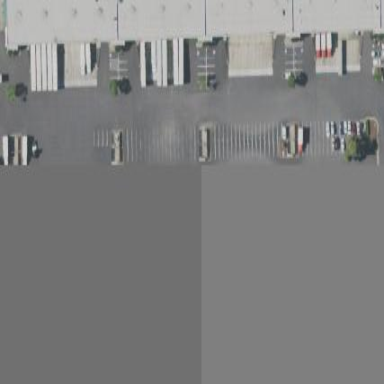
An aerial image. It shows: Commercial building.